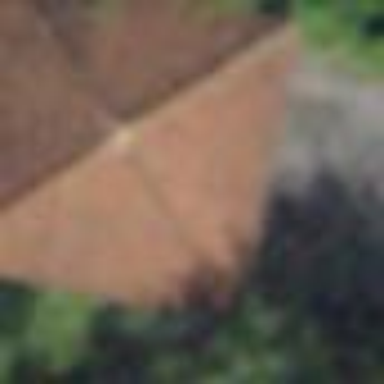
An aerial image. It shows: Shed.